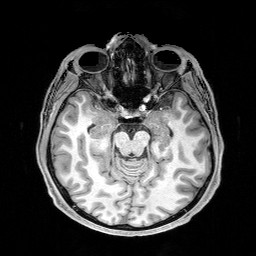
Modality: T1w
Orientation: coronal
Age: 27
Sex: male
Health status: healthy